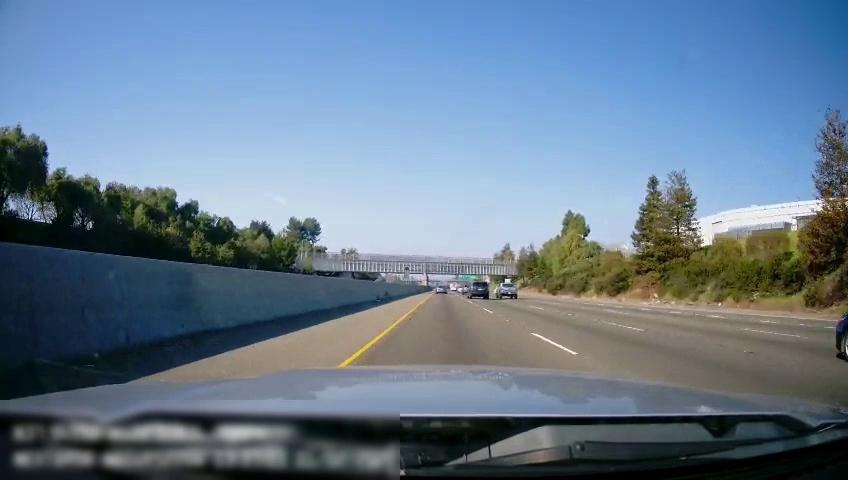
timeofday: Day
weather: Sunny
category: Drivable Space
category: Vehicles | SUV
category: Vehicles | Car
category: Vehicles | Truck
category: Vehicles | Car
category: Lanes | Current Lane
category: Lanes | Current Lane
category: Lanes | Alternate Lane
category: Lanes | Alternate Lane
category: Lanes | Alternate Lane
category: Lanes | Alternate Lane